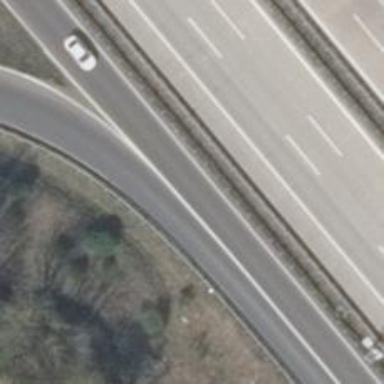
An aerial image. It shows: Motorway link.